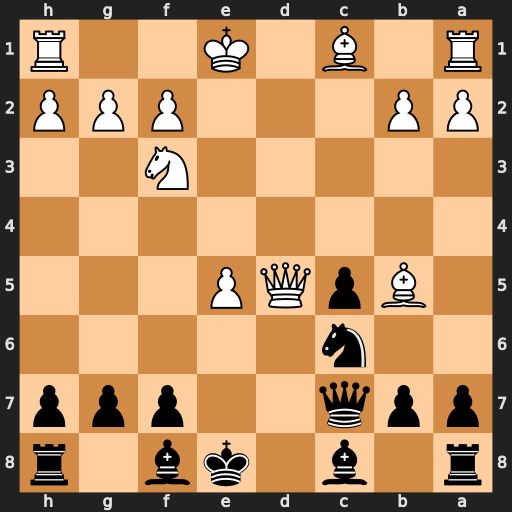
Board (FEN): r1b1kb1r/ppq2ppp/2n5/1BpQP3/8/5N2/PP3PPP/R1B1K2R
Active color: b
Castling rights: KQkq
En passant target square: -
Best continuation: Qa5+ Bd2 Qxb5